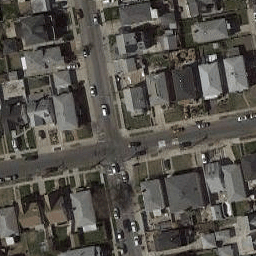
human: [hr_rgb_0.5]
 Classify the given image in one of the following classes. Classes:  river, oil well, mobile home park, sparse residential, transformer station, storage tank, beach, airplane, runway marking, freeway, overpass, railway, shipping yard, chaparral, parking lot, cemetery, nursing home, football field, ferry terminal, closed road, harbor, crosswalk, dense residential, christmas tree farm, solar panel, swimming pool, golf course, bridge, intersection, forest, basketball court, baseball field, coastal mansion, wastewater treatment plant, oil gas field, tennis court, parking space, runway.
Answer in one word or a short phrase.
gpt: intersection